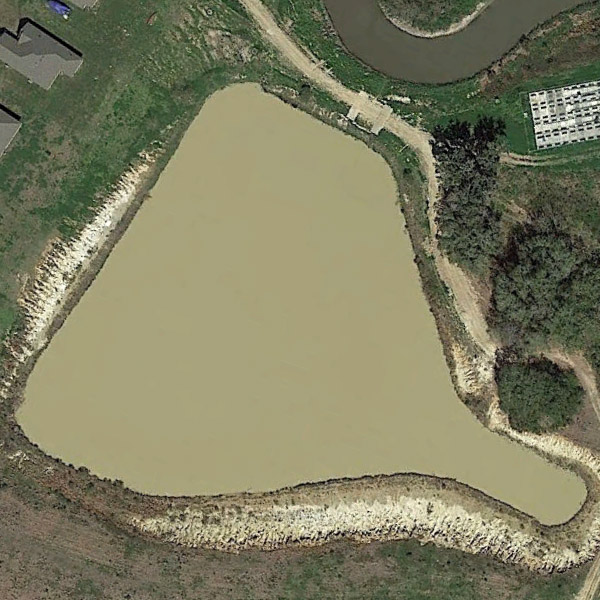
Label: Pond